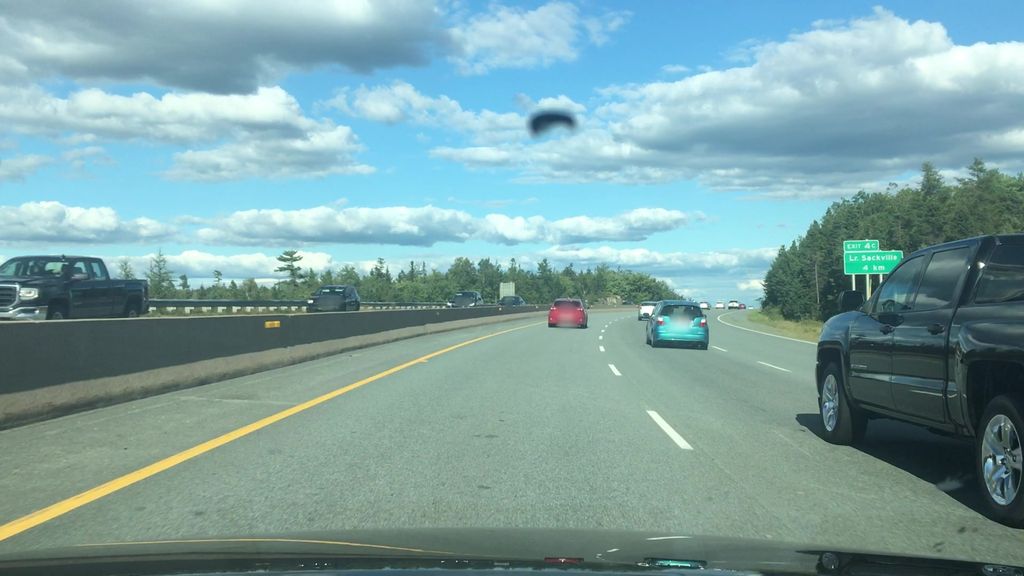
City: halifax